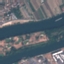
Land use / land cover: River